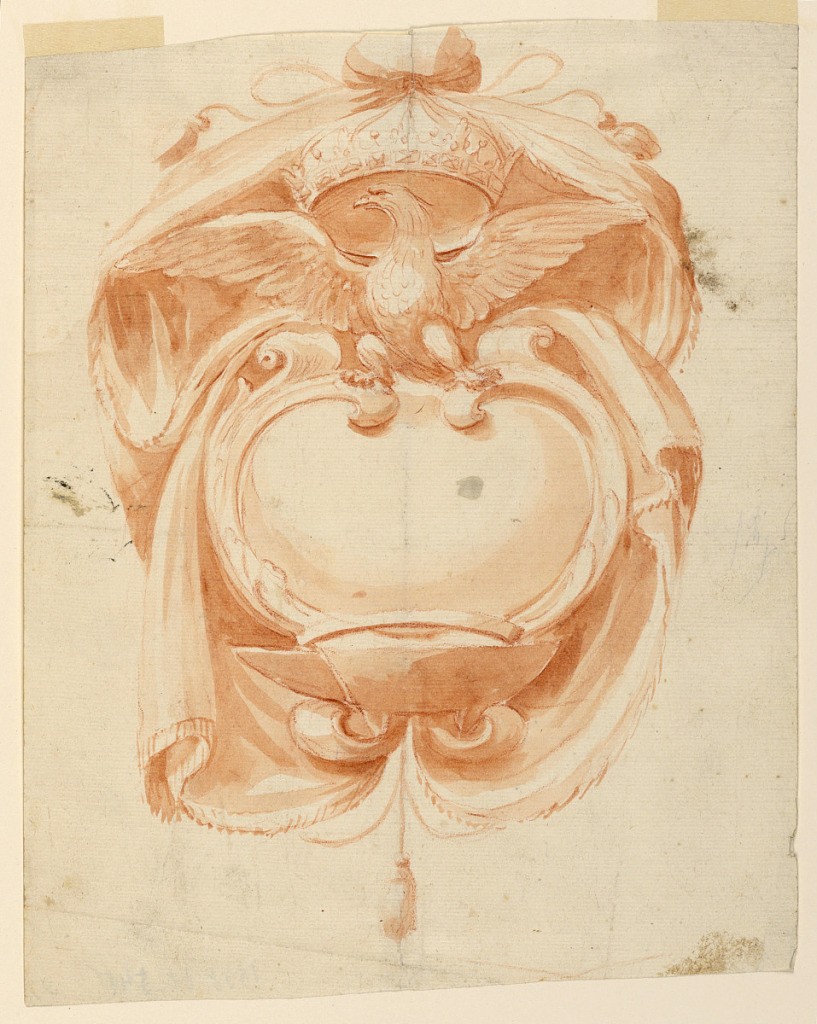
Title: Design for a Holy Water Stoup
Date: late 18th century
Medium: Red crayon, brush and red watercolor, wash on paper
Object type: Drawing
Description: Vertical rectangle. Design for a holy water stoup to be fastened to a wall. The bowl is fastened to the bottom scrolls of an escutcheon on top of which a spread eagle stands under a large crown. A fringed curtain forms the background. Tassels at top and in the bottom center.